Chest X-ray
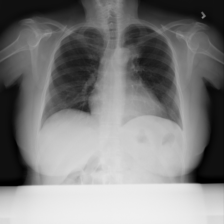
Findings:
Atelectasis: negative
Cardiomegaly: negative
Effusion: negative
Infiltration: negative
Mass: negative
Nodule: negative
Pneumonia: negative
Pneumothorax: negative
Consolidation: negative
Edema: negative
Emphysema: negative
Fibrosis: negative
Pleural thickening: negative
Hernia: negative